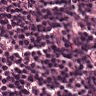
Metastatic tissue present: no